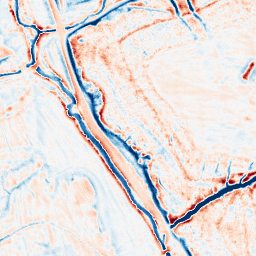
Category: edge_preserving
Decomposition family: bilateral
Decomposition parameters: d: 15
sigma_color: 50
sigma_space: 75
Upsampling method: sinc_blackman
Upsampling parameters: scale: 4
kernel_size: 16
Upsampling scale: 4